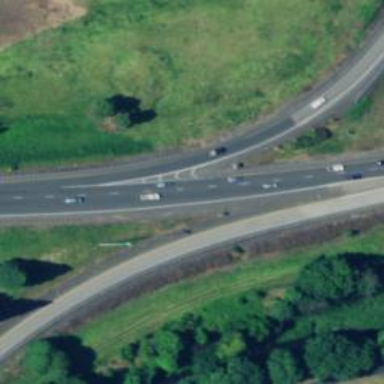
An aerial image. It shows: Asphalt motorway link.